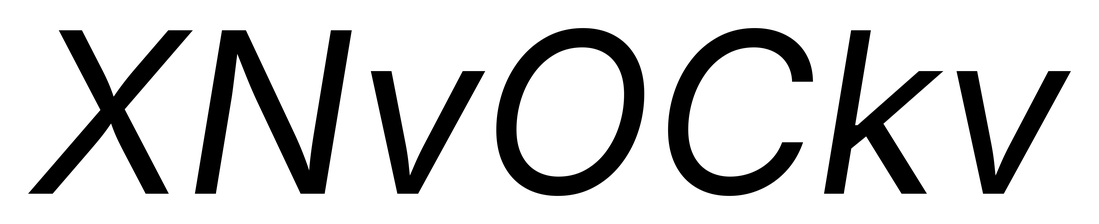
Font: Inter-Italic_Italic